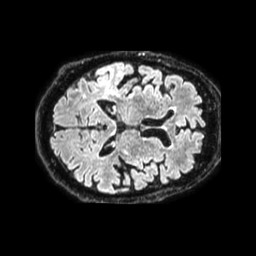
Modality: FLAIR
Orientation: axial
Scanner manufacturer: philips
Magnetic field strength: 1.5 T
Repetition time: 4.8 s
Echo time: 0.3317 s